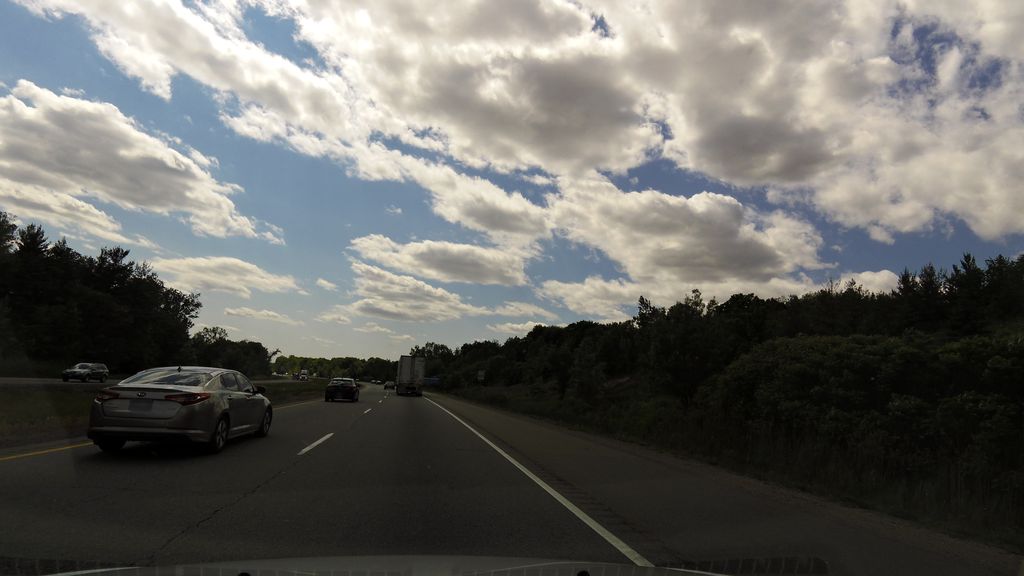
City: hamilton